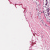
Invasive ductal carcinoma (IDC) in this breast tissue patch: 0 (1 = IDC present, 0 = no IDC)